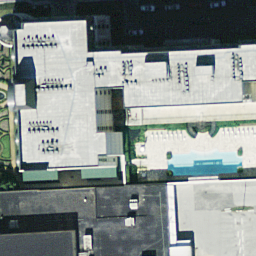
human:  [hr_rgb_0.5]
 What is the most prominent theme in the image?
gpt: buildings